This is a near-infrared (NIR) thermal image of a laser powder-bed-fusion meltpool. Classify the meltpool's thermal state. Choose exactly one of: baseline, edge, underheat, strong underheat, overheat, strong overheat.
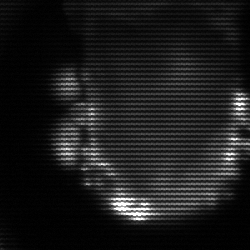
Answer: baseline